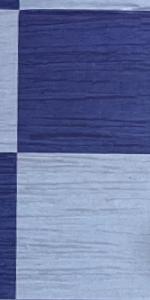
Label: Empty